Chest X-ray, AP view. Patient: 57 years old, sex F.
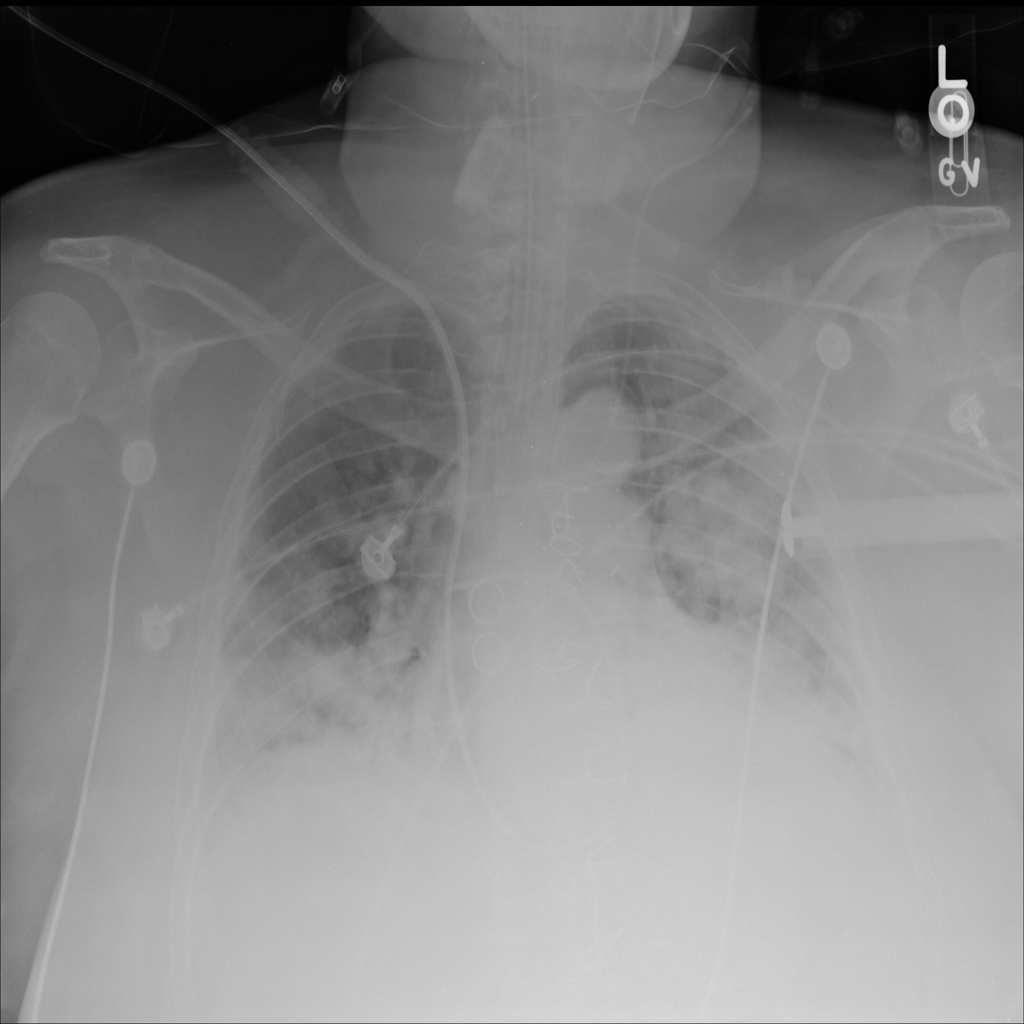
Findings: No Finding